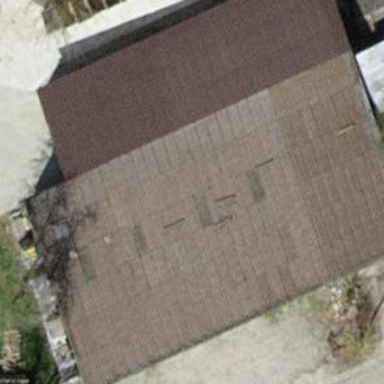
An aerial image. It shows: Garage.